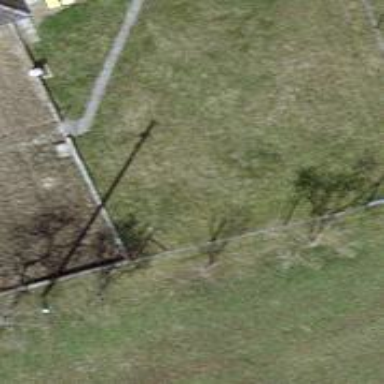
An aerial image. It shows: Minor power line.